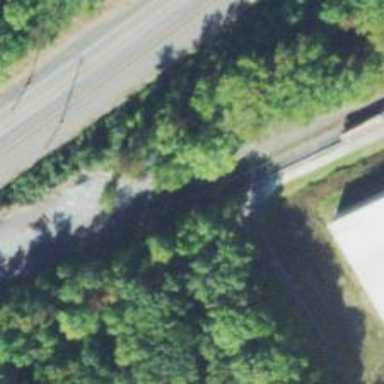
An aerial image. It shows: Rail spur service.